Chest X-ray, AP view. Patient: 53 years old, sex F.
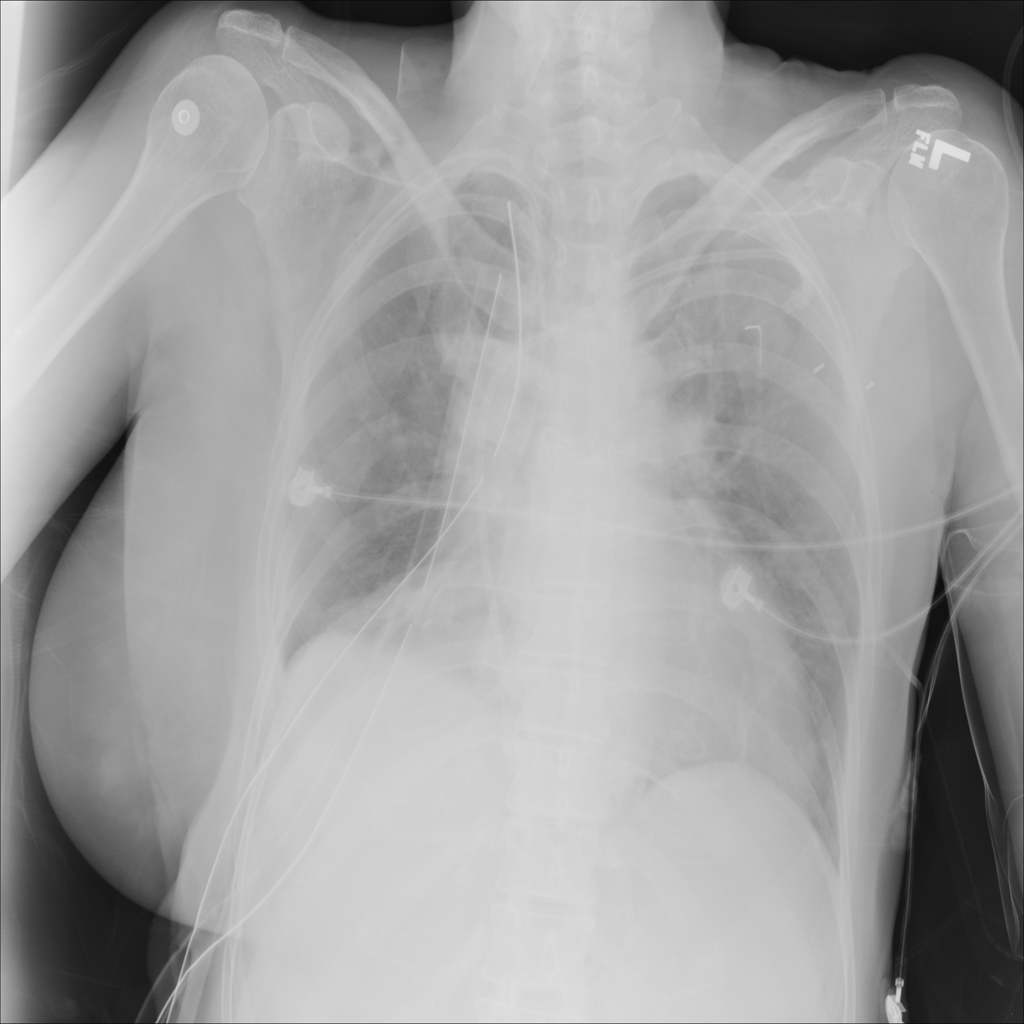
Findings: Emphysema